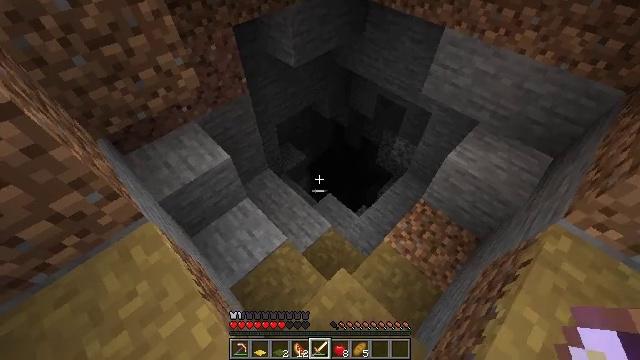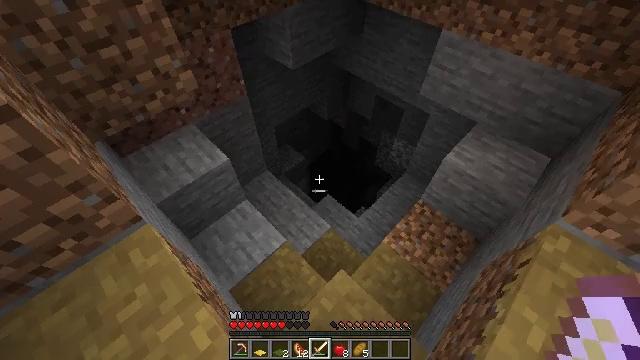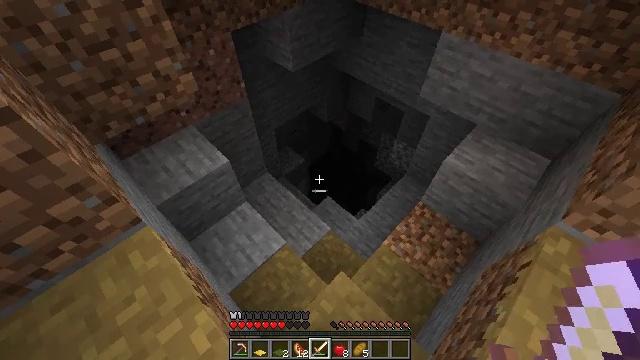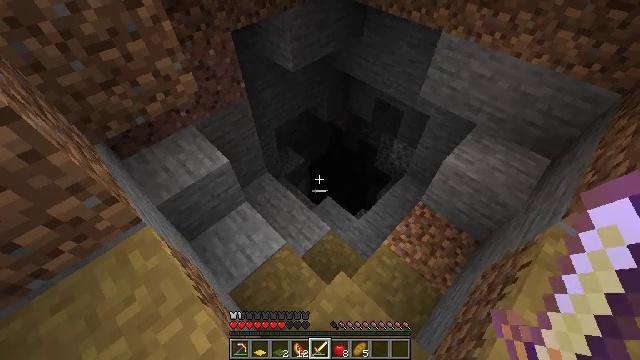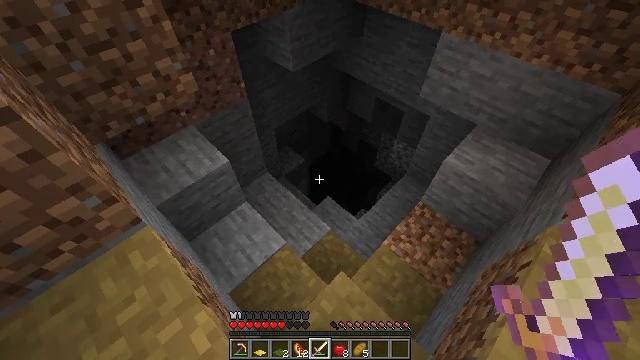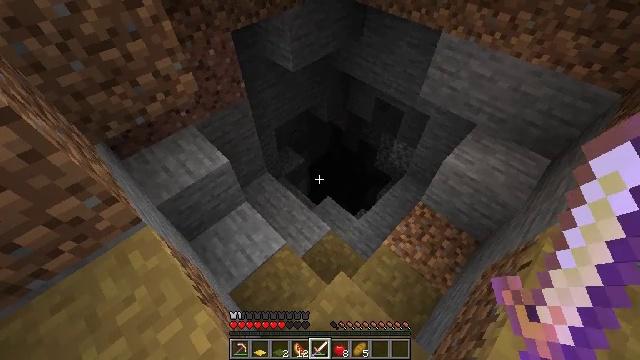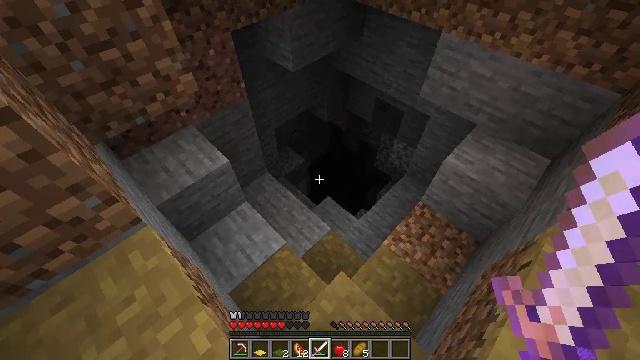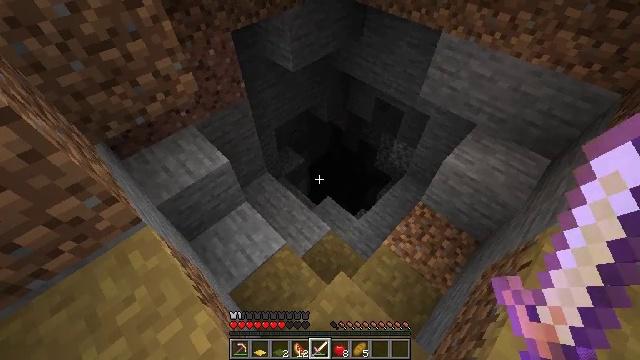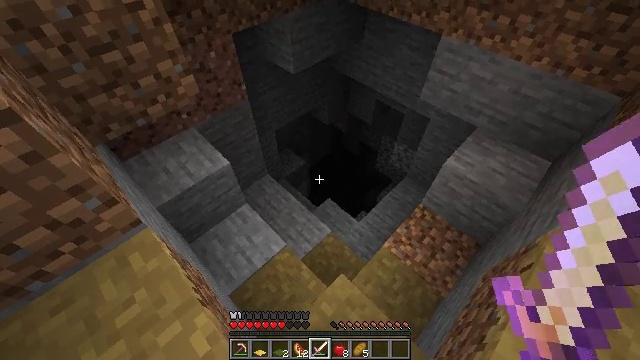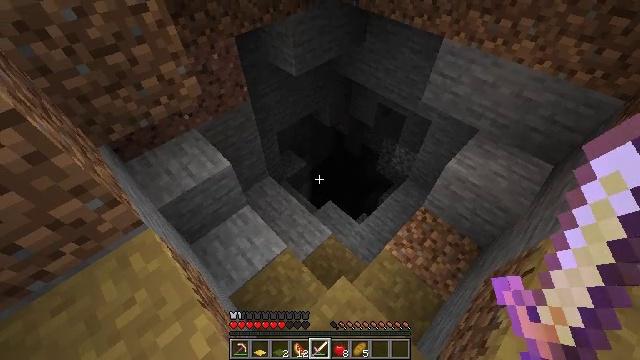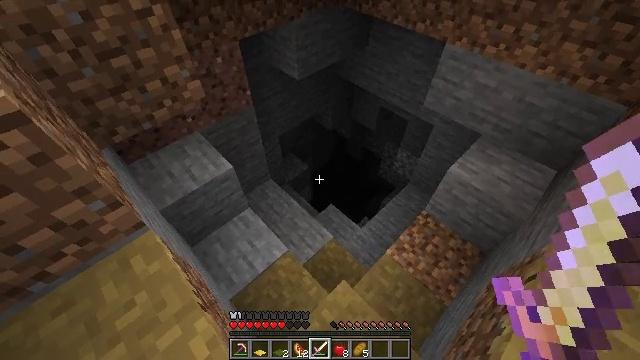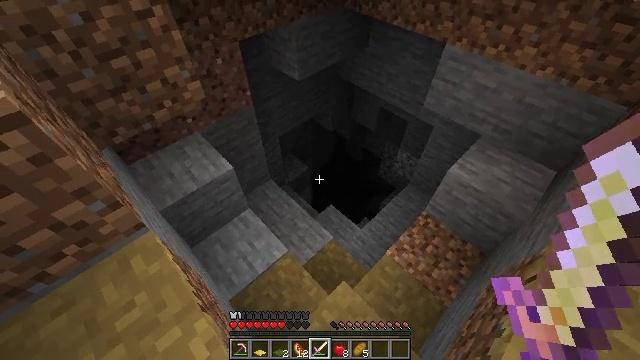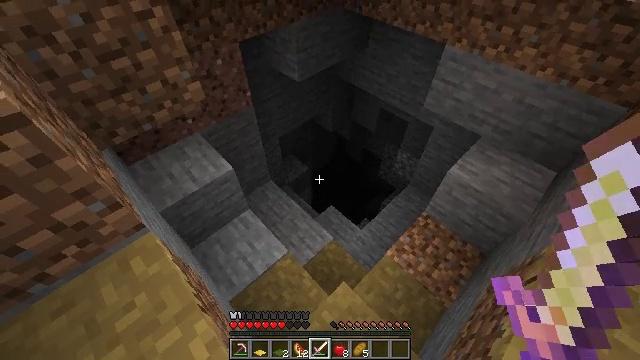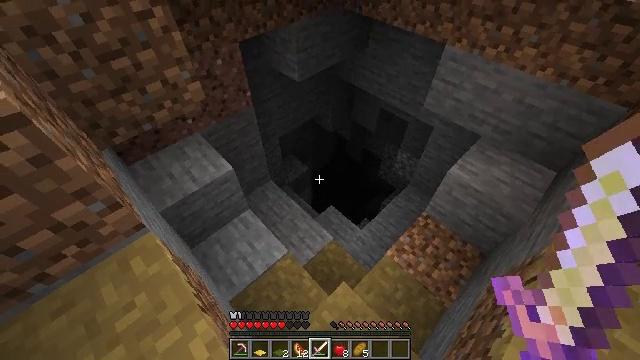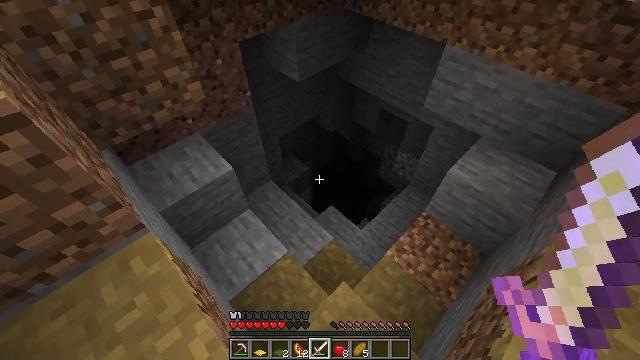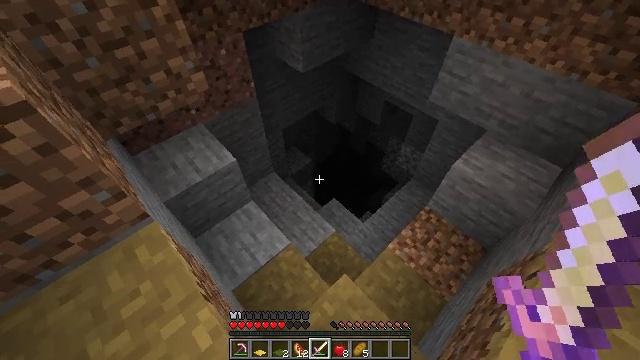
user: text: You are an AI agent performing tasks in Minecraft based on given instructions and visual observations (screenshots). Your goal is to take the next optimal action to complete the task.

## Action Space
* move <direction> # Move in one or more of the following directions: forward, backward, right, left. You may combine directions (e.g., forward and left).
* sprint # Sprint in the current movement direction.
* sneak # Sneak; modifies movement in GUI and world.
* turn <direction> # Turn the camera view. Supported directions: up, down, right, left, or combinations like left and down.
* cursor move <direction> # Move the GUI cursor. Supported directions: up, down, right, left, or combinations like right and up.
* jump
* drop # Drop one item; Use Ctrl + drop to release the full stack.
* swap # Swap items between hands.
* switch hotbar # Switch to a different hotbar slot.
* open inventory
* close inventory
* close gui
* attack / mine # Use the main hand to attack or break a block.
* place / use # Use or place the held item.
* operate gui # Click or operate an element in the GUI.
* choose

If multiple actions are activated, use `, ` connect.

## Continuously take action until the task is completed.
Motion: motion action
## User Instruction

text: Break the diorite block.
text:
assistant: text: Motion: no_op
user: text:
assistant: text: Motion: no_op
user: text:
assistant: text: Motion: no_op
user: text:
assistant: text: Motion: no_op
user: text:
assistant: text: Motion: no_op
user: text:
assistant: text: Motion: no_op
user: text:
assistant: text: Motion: no_op
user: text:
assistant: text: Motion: no_op
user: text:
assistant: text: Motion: no_op
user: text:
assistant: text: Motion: no_op
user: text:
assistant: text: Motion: no_op
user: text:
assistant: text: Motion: no_op
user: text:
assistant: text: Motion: no_op
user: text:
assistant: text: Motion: no_op
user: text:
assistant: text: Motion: turn left and down
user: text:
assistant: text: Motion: turn down, use / place
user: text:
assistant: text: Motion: turn down, use / place
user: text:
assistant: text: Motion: use / place
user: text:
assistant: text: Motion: use / place
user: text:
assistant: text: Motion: use / place
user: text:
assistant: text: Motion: no_op
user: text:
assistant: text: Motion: no_op
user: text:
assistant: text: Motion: no_op
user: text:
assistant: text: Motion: no_op
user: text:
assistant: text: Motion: no_op
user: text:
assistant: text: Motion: no_op
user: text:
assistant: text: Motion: no_op
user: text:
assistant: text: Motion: no_op
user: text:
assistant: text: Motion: no_op
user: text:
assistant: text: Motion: no_op